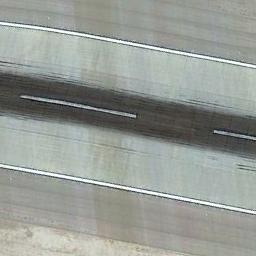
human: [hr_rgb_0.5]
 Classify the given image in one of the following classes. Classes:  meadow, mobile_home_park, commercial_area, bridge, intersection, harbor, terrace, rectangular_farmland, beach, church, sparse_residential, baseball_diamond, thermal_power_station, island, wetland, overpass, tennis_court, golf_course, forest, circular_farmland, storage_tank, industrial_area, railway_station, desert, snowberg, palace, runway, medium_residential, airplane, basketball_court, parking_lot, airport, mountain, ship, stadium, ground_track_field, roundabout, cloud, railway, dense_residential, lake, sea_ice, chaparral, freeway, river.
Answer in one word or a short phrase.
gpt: runway